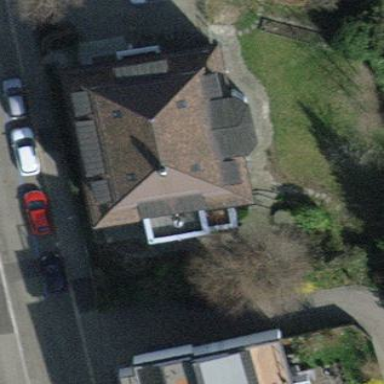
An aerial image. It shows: Apartment building with tile roof.